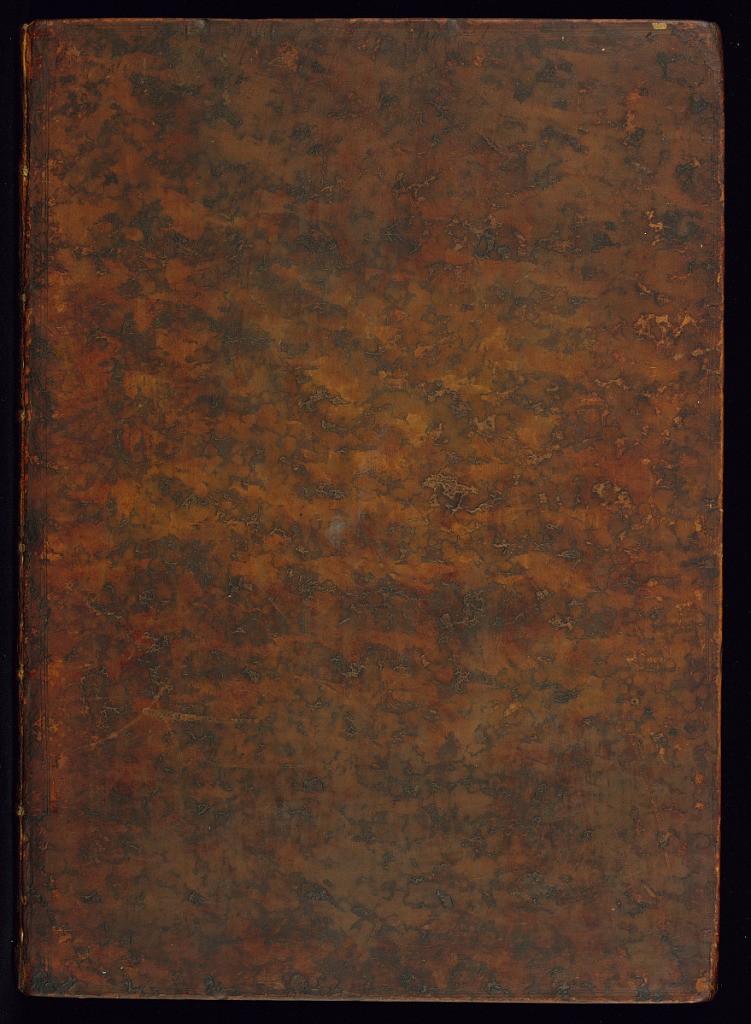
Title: Designs by Mr. R. Bentley, for Six Poems by Mr. T. Gray.
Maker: Thomas Gray, British, 1716 – 1771
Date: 1753
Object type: Book
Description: Designs by Mr. R. Bentley, for Six Poems by Mr. T. Gray. Engraved throughout with illustrations, headpieces, tailpieces, and illuminated initial letters. Mottled calf binding with triple fillet tooling on the covers, gold tooling on the spine and a lettering piece with ‘DESIG/ BY/ BENTL' tooled in gold. Marbled endpapers and red textblock edges. Blue silk bookmark. Probably mid-to-late 18th-century British binding.